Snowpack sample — Snodgrass Mountain, Crested Butte, Colorado (2/4/25, 12:06 PM MST)
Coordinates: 38.923, -106.968
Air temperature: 35 °F
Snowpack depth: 80 cm
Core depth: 20 cm
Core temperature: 33.8 °F
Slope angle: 14°, slope face: 78°
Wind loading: low
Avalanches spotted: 0
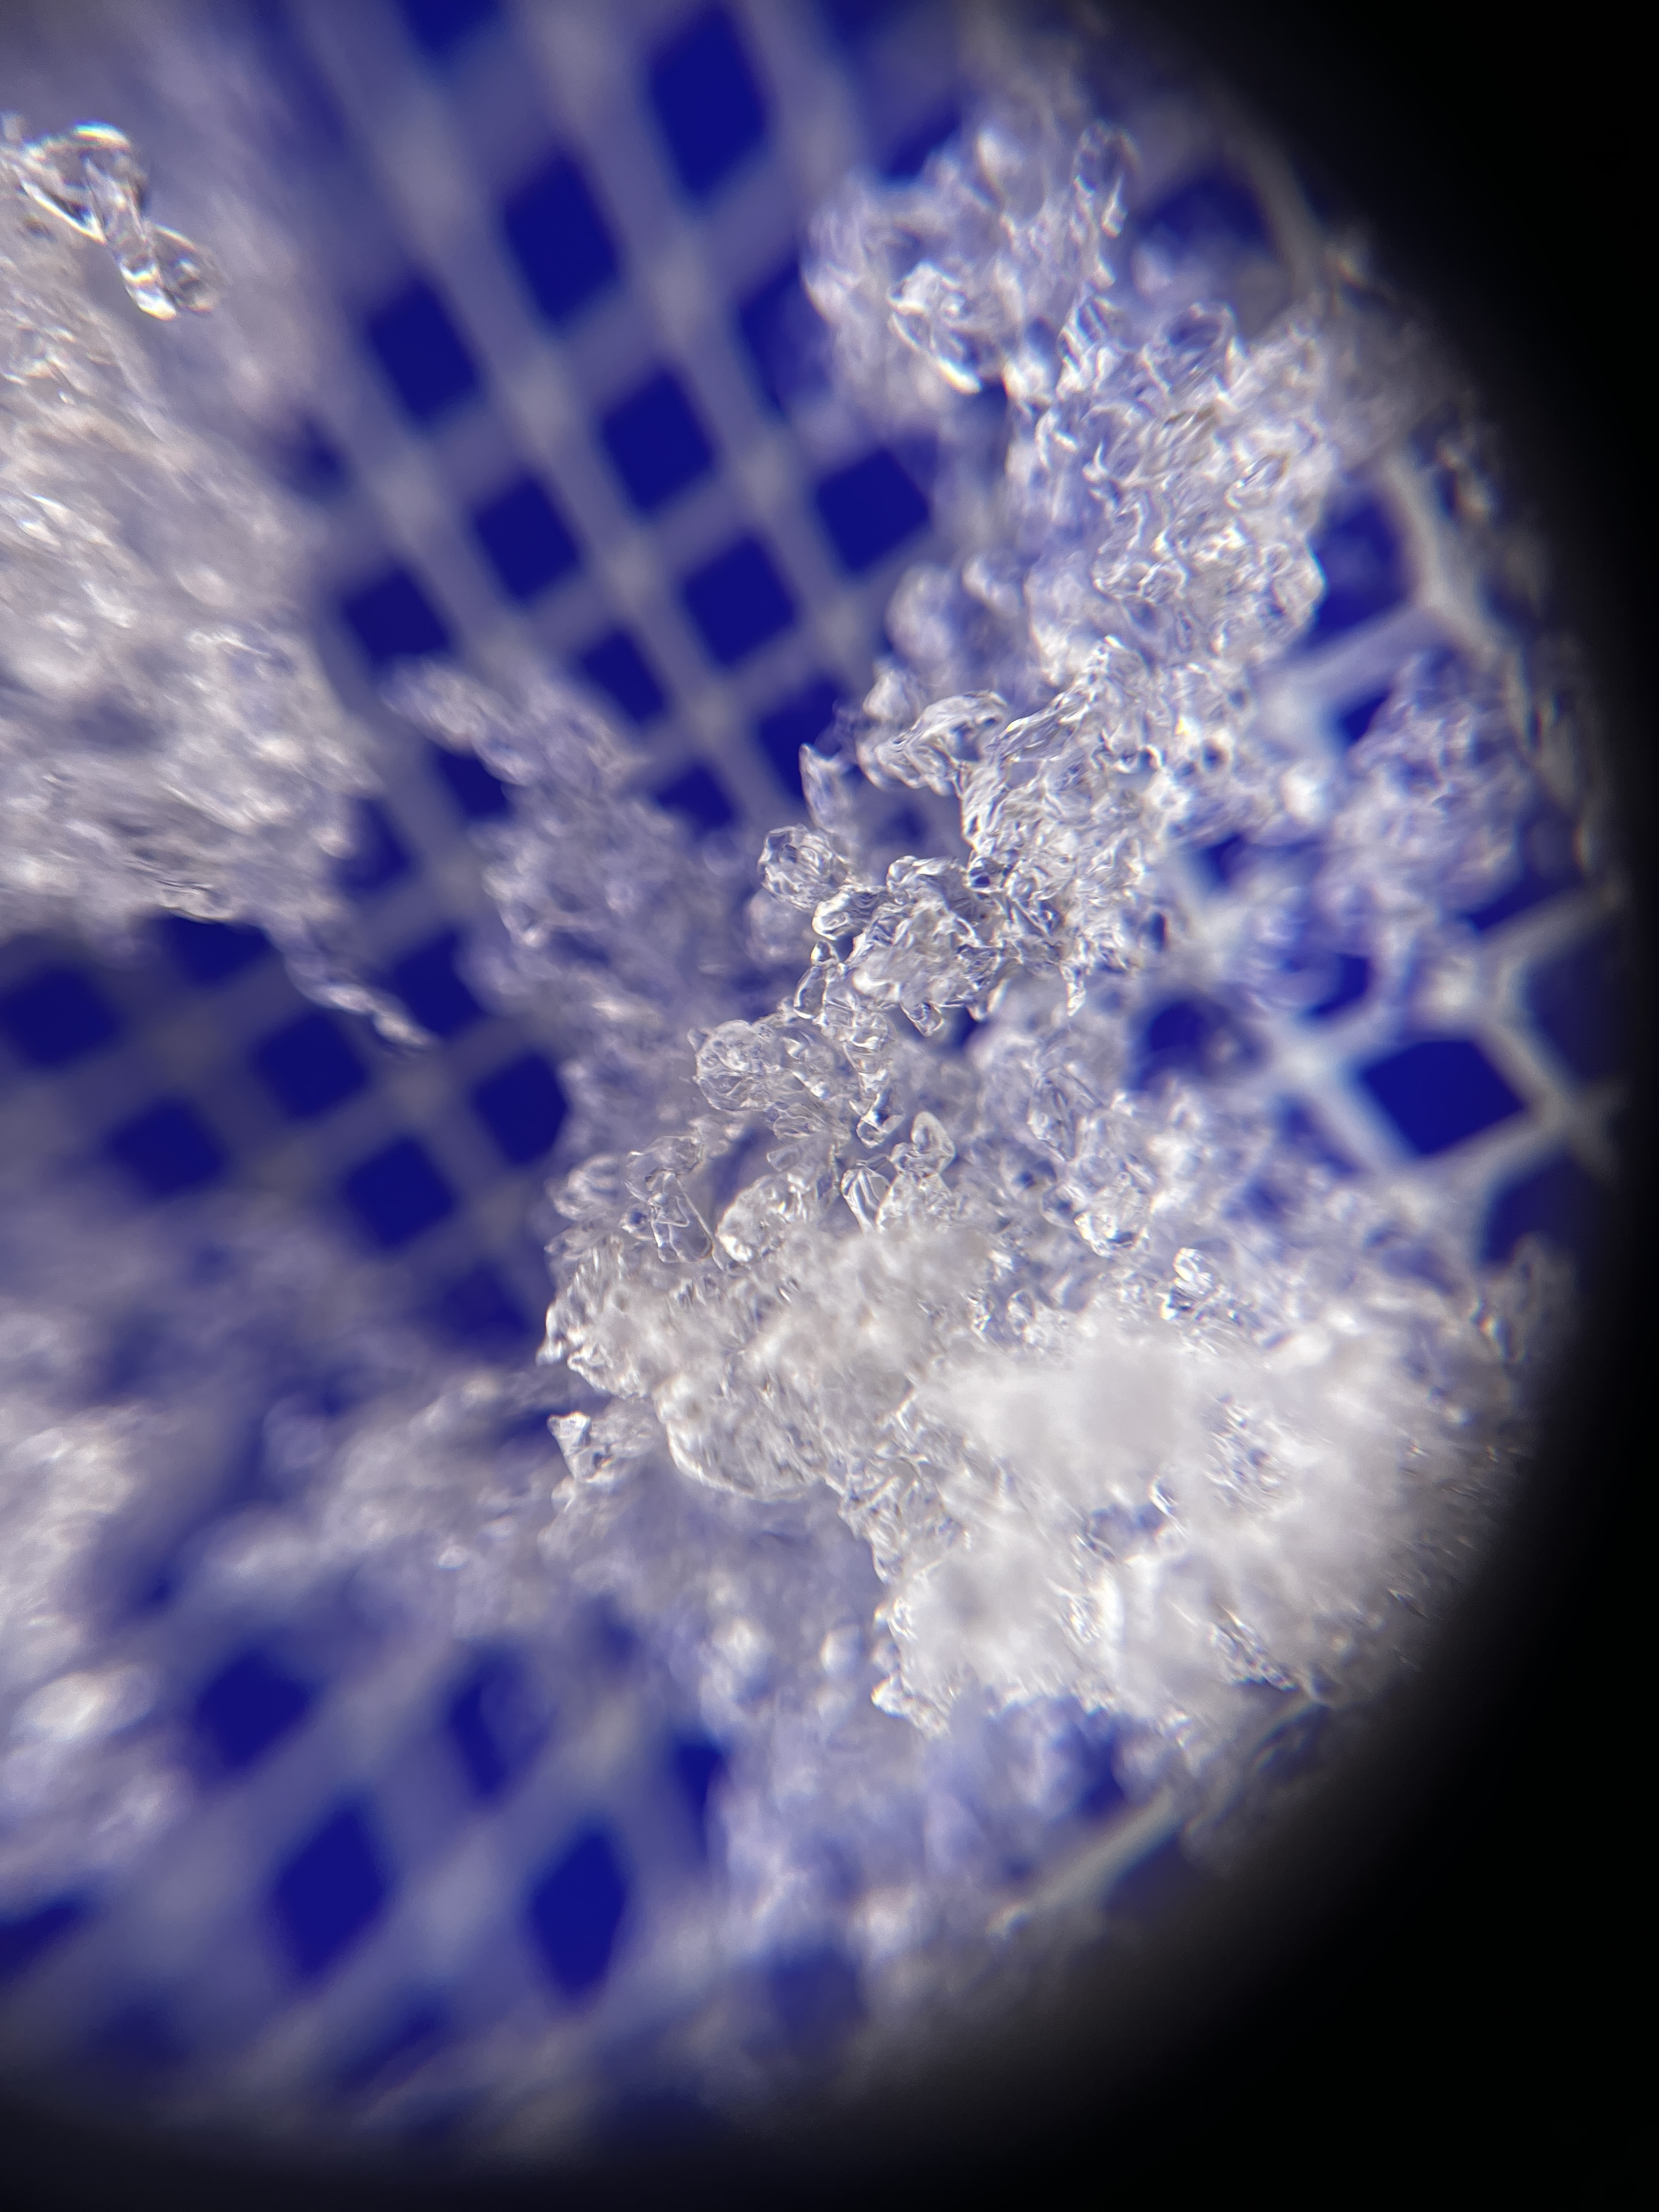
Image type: magnified_profile
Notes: No avalanches nearby, unusually warm weather for the last month reported by residents, Collected 25 yards from treeline